Question: I am now implementing a function in iOS using objective-C, that is making a text label above the "node" of the slider, when the slider value is changing. The text label text is the current value of the slider.
So, I have added the UILabel on the storyboard view controller.
'''
@property (strong, nonatomic) IBOutlet UILabel *tempoSliderLabel;
'''
In the slider onchange function, after calcuating the sliderNodePosition,
'''
[self.tempoSliderLabel setText:[NSString stringWithFormat:@"%ld", sliderTempoValue]];
[self.tempoSliderLabel setCenter: CGPointMake(slideNodePosition.x, slideNodePosition.y - 10.0)];
'''
However, I don't know why the label sometimes return to its original position as in the storyboard. It looks like "flashing" during testing:

Then, I tried again with setText removed, the label is "moving" as expected.
So, how can I prevent setText to reset the label position?
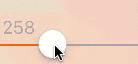
Answer: '''
IBOutlet UILabel * lblValue;
IBOutlet NSLayoutConstraint *sliderValueXconstraints;
'''
<URL>
'''
-(IBAction)sliderAction:(UISlider*)slider
{
float x = [self xPositionFromSliderValue:slider];
sliderValueXconstraints.constant=x;
lblValue.text = [NSString stringWithFormat:@"%f", slider.value];
}
- (float)xPositionFromSliderValue:(UISlider *)aSlider
{
float sliderRange = aSlider.frame.size.width - aSlider.currentThumbImage.size.width;
float sliderOrigin = aSlider.frame.origin.x + (aSlider.currentThumbImage.size.width / 2.0);
float sliderValueToPixels = (((aSlider.value - aSlider.minimumValue)/(aSlider.maximumValue - aSlider.minimumValue)) * sliderRange) + sliderOrigin;
return sliderValueToPixels;
}
'''
<URL>